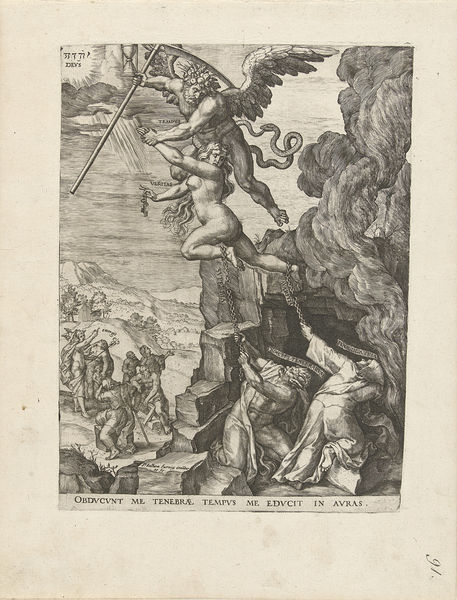
Titel: Onthulling en verheffing van de Waarheid door de Tijd
Künstler: Pieter Jalhea Furnius
Standort: Amsterdam
Institution: Rijksmuseum
Schlagwörter: felsen, himmel, kampf, nackt, wolken, menschen, frau, licht, zeichnung, stein, sonne, höhle, engel, berge, fels, seile, festhalten, stuck, druck, radierung, stich, ketten, schlange, mythologie, teufel, zeus, götterwelt, mythologisch, sturz, putti, sense, michael, latein, niken, sanduhr, zruückhalten, engelmichael